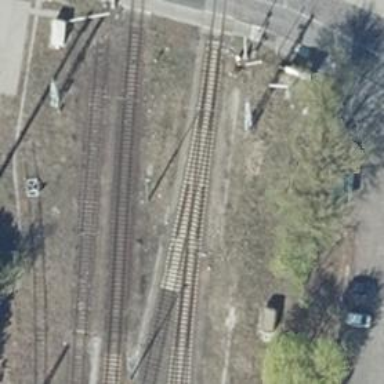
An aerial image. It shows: Railway track.